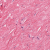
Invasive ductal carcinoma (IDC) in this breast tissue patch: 0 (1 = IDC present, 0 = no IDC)